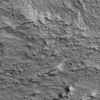
Atmospheric dust classification: not_dusty